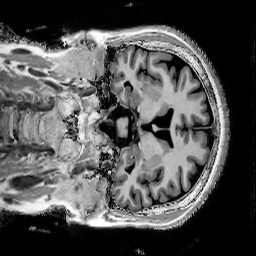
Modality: T1w
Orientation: coronal
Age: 53
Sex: female
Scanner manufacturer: siemens
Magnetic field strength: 3 T
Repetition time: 5 s
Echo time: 0.00298 s